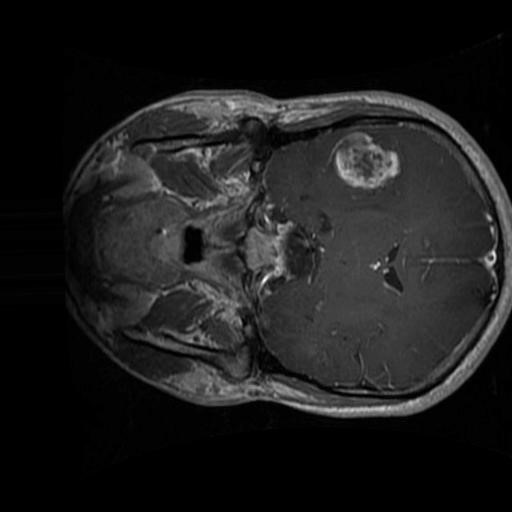
Label: brain_glioma